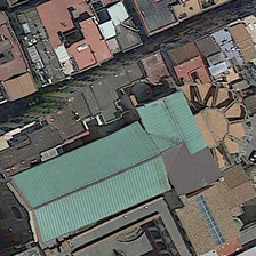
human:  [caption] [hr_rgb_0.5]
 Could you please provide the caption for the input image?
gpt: Trees in front of the house

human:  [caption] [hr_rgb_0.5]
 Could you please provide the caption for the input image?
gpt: There are many trees planted in front of the house.

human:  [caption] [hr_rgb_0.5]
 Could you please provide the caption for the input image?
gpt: There are many trees planted in front of the house.

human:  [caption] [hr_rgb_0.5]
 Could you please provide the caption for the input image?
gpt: They planted many trees in front of the house.

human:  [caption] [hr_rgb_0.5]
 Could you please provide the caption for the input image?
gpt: Many trees were planted in front of the house.